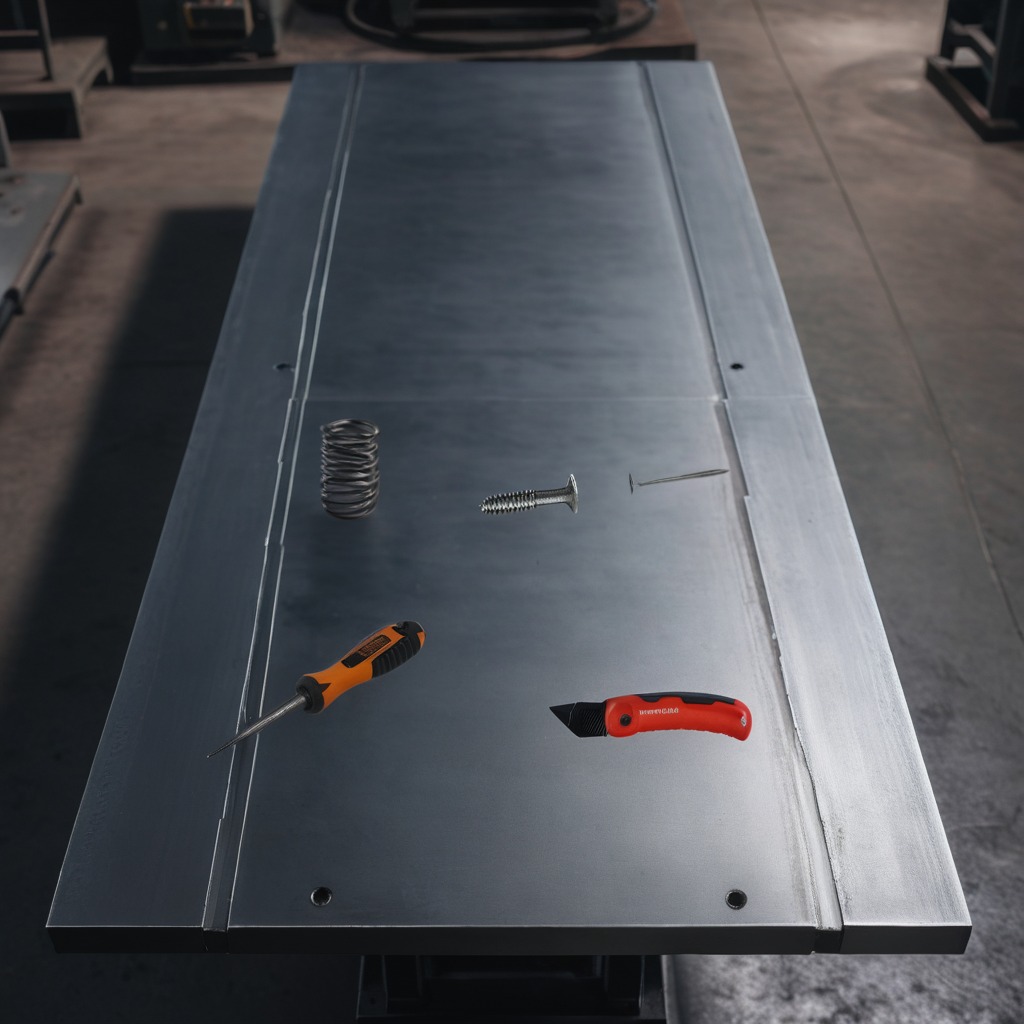
A utility knife, a metal machine screw, an iron nail, a coiled metal spring, and a screwdriver are lying on the cold steel table in a mining workshop.